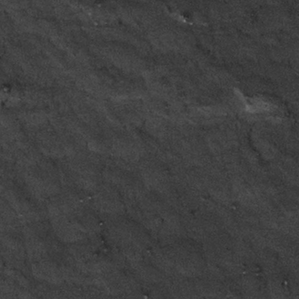
Label: frost